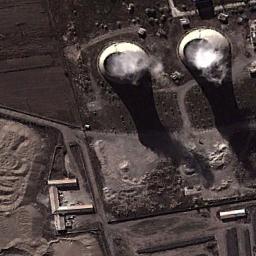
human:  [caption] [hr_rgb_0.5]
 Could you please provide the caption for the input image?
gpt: Two cooling towers are steaming in a thermal power station .

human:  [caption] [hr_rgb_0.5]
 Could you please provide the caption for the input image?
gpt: The thermal power station is on the bare land with white mist above .

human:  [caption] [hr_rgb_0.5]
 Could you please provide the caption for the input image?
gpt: There is a thermal power station in the open space by the woods .

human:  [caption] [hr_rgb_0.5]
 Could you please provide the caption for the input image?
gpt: Many buildings of different shapes and sizes are beside the thermal power station .

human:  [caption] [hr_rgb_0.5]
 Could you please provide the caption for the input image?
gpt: There are two chimneys on the thermal power station .